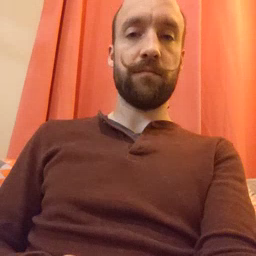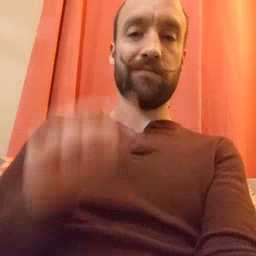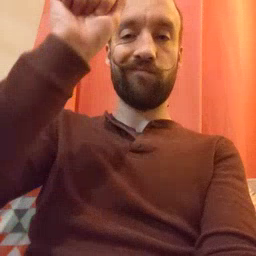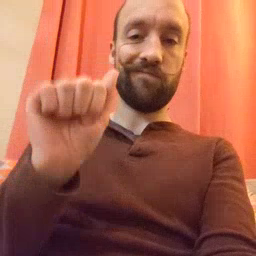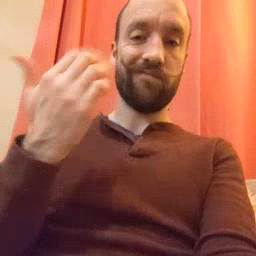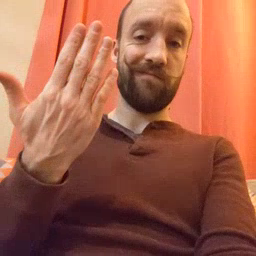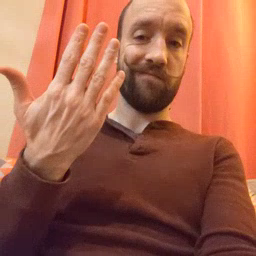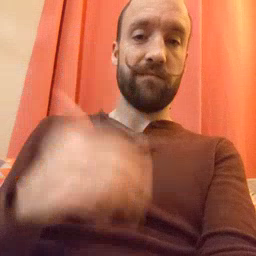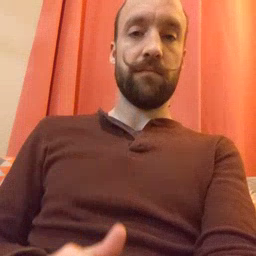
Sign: mitten